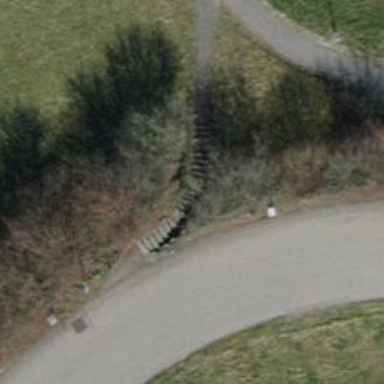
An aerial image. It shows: Steps made of asphalt.